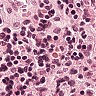
Metastatic tissue present: no